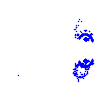
Particle: electron